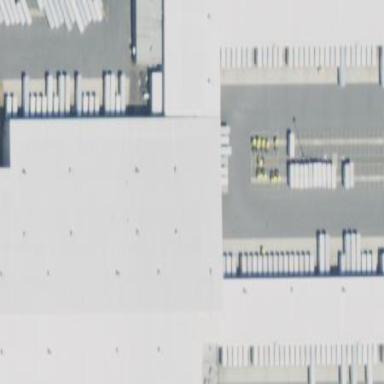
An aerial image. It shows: Warehouse serving as post depot.